Field crop: maize
Growth stage: 2
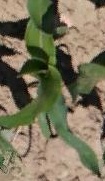
Species: maize